Question: I have a 'MainActivity' in which I set the content of a 'FrameLayout' with id 'container' to a 'FragmentTabHost'. In the content of one tab containing a 'ListView' I want to replace the whole content of 'container' by a new 'Fragment' (i.e. removing the whole 'FragmentTabHost'), but the tab widgets remains and only the tab content is replaced.
Why is the 'FragmentTabHost' not completely replaced? How can I remove it?

'''
public class MainActivity extends FragmentActivity {
@Override
public void onCreate(Bundle savedInstanceState) {
super.onCreate(savedInstanceState);
setContentView(R.layout.main);
FragmentTransaction fragmentTransaction = getSupportFragmentManager().beginTransaction();
Fragment notificationTabsFragment = new NotificationTabsFragment();
fragmentTransaction.replace(R.id.container, notificationTabsFragment, "notificationTabsFragment");
fragmentTransaction.addToBackStack(null);
fragmentTransaction.commit();
}
}
'''
'''
<?xml version="1.0" encoding="utf-8"?>
<LinearLayout xmlns:android="http://schemas.android.com/apk/res/android"
android:layout_width="match_parent"
android:layout_height="match_parent"
android:orientation="vertical" >
<fragment
android:id="@+id/header"
android:name="com.xxx.fragment.HeaderFragment"
android:layout_width="match_parent"
android:layout_height="wrap_content" />
<FrameLayout
android:id="@+id/container"
android:layout_width="match_parent"
android:layout_height="match_parent" />
</LinearLayout>
'''
'''
public class NotificationTabsFragment extends Fragment {
private FragmentTabHost mTabHost;
@Override
public View onCreateView(LayoutInflater inflater, ViewGroup container,
Bundle savedInstanceState) {
mTabHost = new FragmentTabHost(getActivity());
mTabHost.setup(getActivity(), getChildFragmentManager(), R.id.container);
mTabHost.addTab(
mTabHost.newTabSpec("all").setIndicator(getString(R.string.all), null),
NotificationListFragment.class, null);
/* adding more tab */
return mTabHost;
}
}
'''
'''
public class NotificationListFragment extends Fragment {
private ListView listview;
private NotificationAdapter adapter;
private List<Notification> notifList;
@Override
public View onCreateView(LayoutInflater inflater, ViewGroup container,
Bundle savedInstanceState) {
notifList = MyApplication.dbHelper.getNotificationList();
View view = inflater.inflate(R.layout.notification_list, container, false);
listview = (ListView) view.findViewById(R.id.listview);
listview.setEmptyView(view.findViewById(R.id.empty));
adapter = new NotificationAdapter(getActivity(), notifList);
listview.setAdapter(adapter);
listview.setOnItemClickListener(new OnItemClickListener()
{
@Override
public void onItemClick(AdapterView<?> adapter, View v, int position,
long arg3)
{
Bundle args = new Bundle();
args.putLong(Notification.KEY_OCC_ID, notifList.get(position).occ_id);
Fragment fragment = new NotificationFragment();
fragment.setArguments(args);
FragmentTransaction transaction = getFragmentManager().beginTransaction();
transaction.replace(R.id.container, fragment); // replacing the whole container, but the tab widgets remain!
transaction.addToBackStack(null);
transaction.commit();
}
});
return view;
}
}
'''
'''
public class NotificationFragment extends Fragment {
private TextView text;
@Override
public View onCreateView(LayoutInflater inflater, ViewGroup container,
Bundle savedInstanceState) {
View view = inflater.inflate(R.layout.notification_detail, container, false);
text = (TextView) view.findViewById(R.id.dude);
text.setText("NotificationFragment content");
return view;
}
}
'''
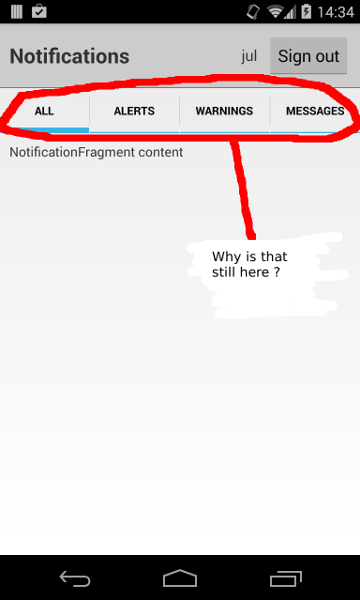
Answer: In the 'onCreateView()' of your 'NotificationListFragment', replace
'''
FragmentTransaction transaction = getFragmentManager().beginTransaction();
'''
with either this:
'''
FragmentTransaction transaction = getActivity().getSupportFragmentManager().beginTransaction();
'''
or this:
'''
FragmentTransaction transaction = getParentFragment().getFragmentManager().beginTransaction();
'''
Try this. It should work.